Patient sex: M
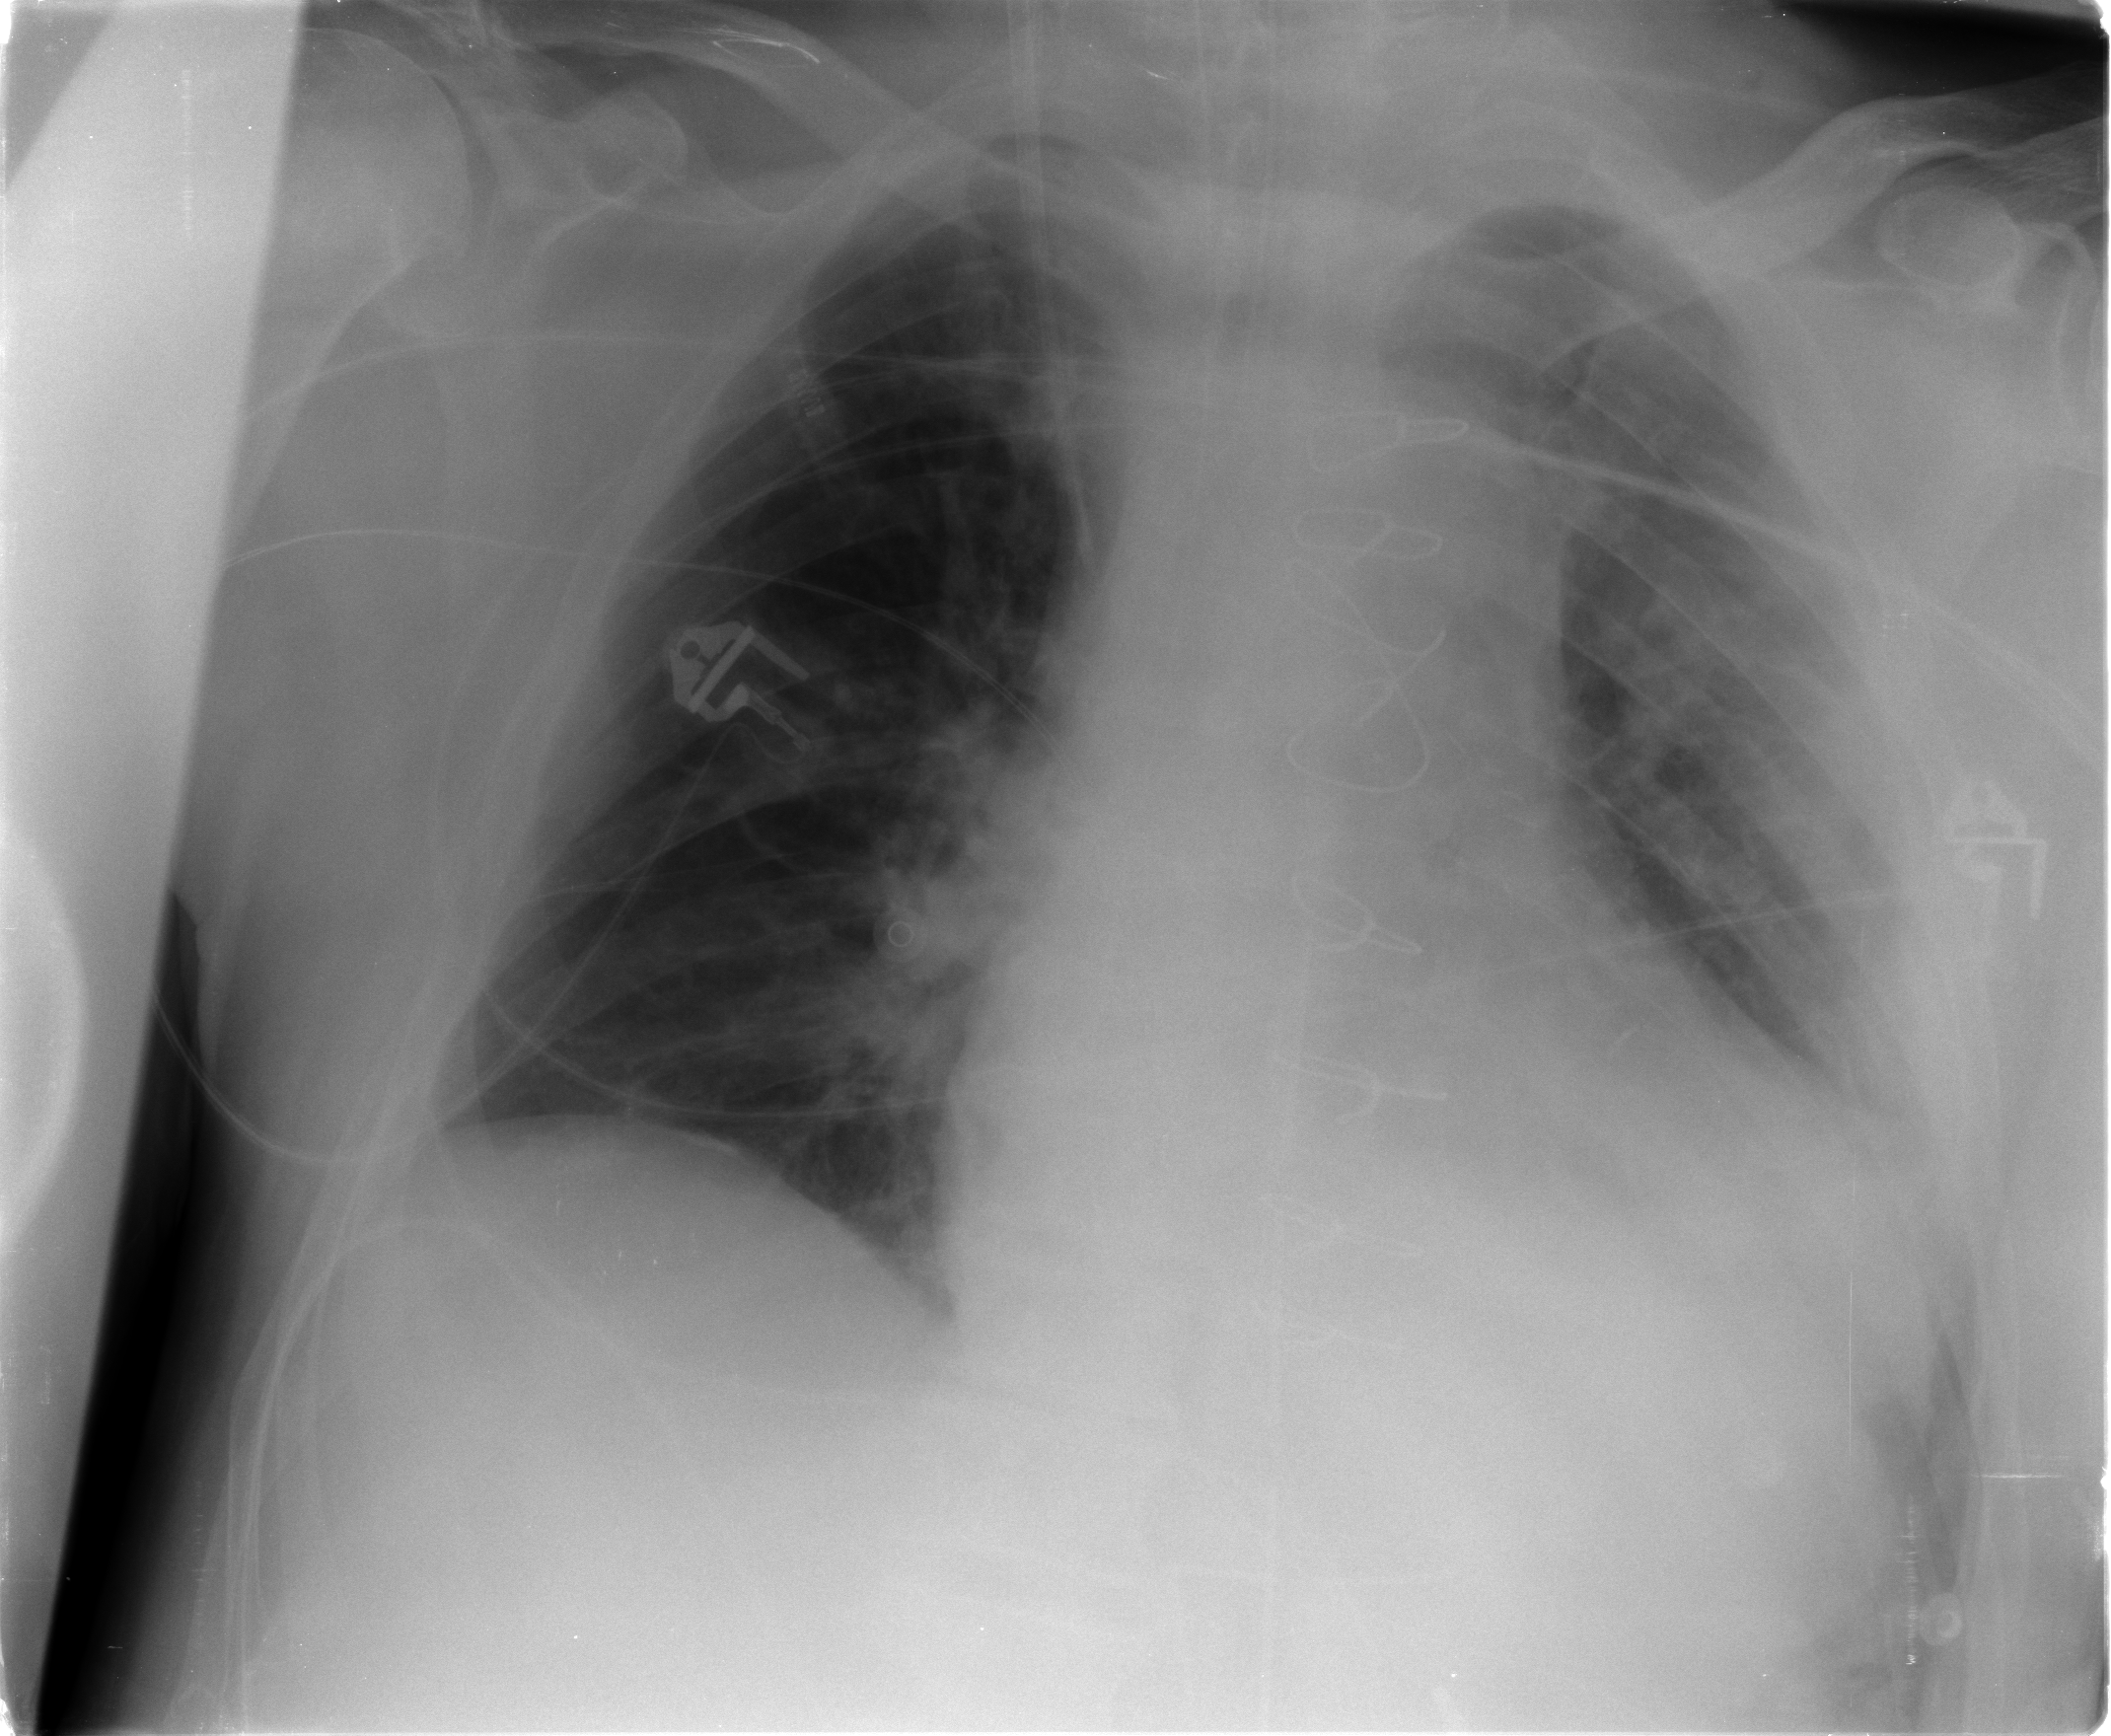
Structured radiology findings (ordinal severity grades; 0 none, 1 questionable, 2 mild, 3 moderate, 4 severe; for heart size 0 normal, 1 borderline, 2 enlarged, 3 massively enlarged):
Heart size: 2
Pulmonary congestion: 0
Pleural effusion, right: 0
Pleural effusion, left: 2
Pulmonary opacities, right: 0
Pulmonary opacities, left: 0
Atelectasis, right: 0
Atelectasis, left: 0